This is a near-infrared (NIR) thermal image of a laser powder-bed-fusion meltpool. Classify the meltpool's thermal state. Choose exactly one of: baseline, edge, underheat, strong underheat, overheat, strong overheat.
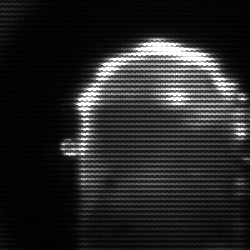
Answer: baseline